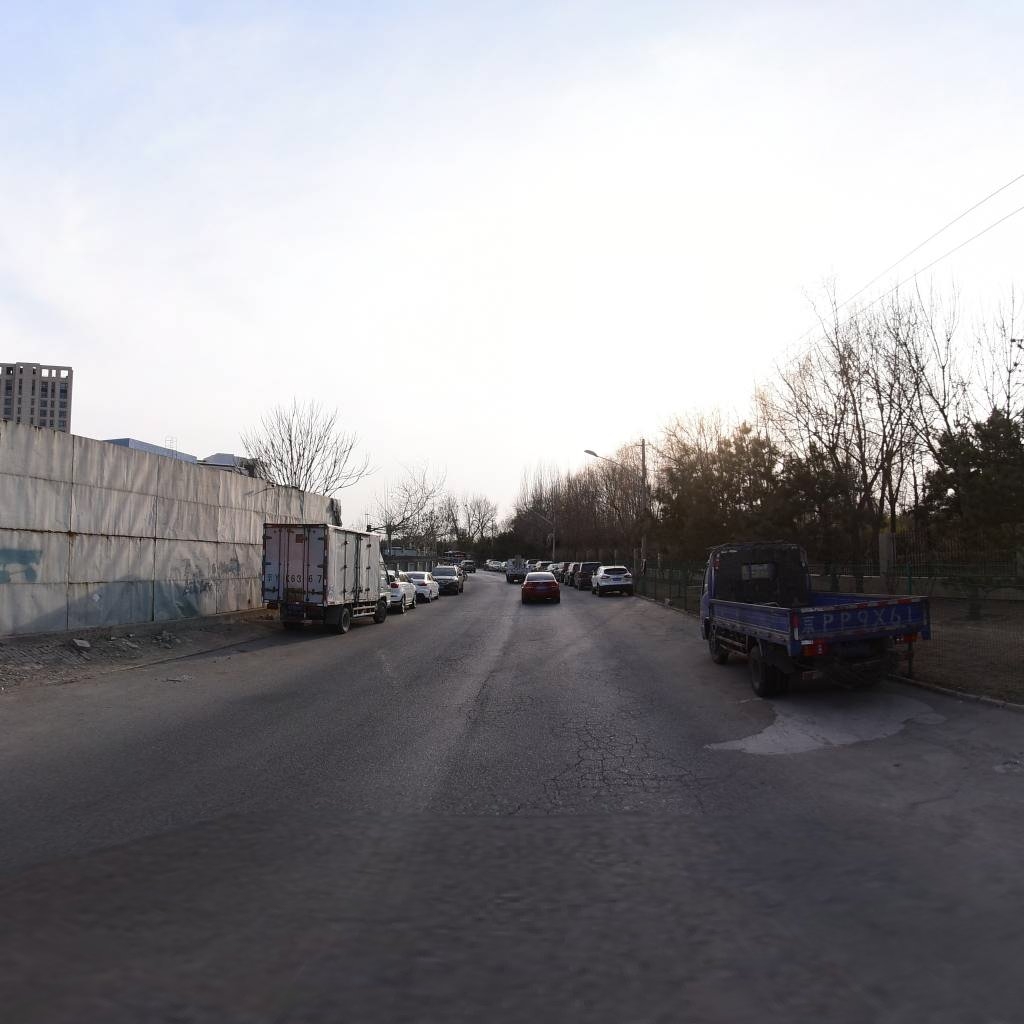
Region: Chaoyang
Road damage annotations: alligator crack